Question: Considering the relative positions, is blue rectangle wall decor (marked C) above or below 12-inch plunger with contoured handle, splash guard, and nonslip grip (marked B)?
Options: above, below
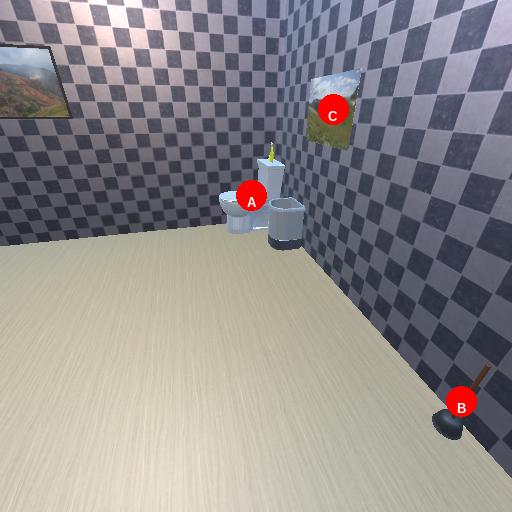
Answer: above